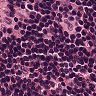
Metastatic tissue present: no